Field crop: maize
Growth stage: 2
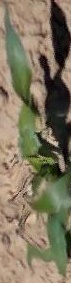
Species: maize